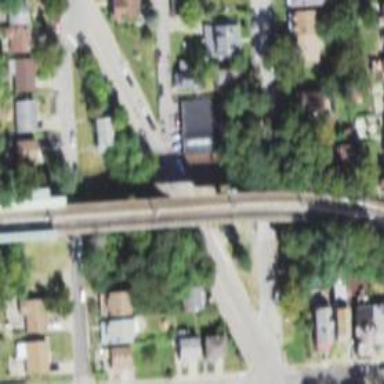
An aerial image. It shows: Bridge for light rail railway with electrified contact lines.